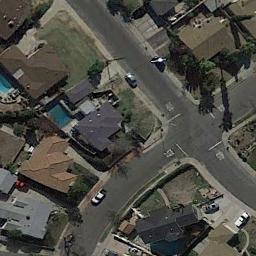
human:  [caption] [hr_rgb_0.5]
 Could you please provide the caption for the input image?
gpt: An intersection with sparse traffic located in a medium residential area .

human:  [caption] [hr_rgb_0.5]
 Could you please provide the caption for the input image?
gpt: There is no building next to the intersection .

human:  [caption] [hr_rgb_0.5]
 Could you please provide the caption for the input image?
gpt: There are many buildings of different shapes and sizes beside the intersection .

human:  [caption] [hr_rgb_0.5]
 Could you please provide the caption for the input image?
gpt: There are several moving vehicles on the road at the intersection, And there are many houses with swimming pools and many trees around the intersection .

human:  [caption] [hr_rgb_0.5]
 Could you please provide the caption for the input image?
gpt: There are some brown buildings and black buildings beside the intersection .